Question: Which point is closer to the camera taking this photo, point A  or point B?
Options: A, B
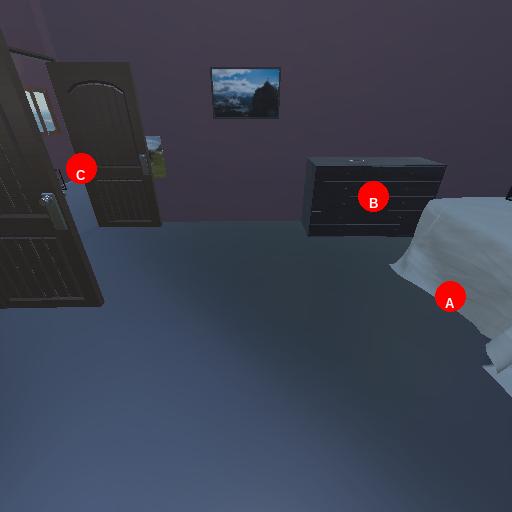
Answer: A